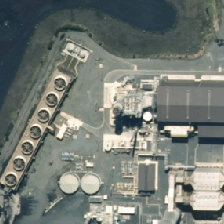
Land cover: urban_build_up